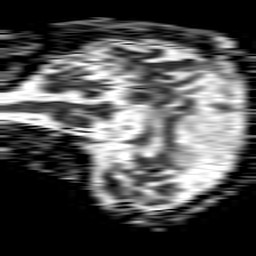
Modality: ADC
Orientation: sagittal
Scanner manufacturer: philips
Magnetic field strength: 1.5 T
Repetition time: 4.6 s
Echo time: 0.08517 s